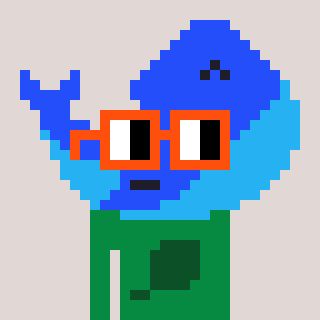
a pixel art character with square orange glasses, a whale-shaped head and a green-colored body on a warm background